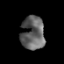
Tissue: prostate
Cell type: T cells
Senescence score: 0.3573
Nuclear area (px): 751
Mean DAPI intensity: 98.971